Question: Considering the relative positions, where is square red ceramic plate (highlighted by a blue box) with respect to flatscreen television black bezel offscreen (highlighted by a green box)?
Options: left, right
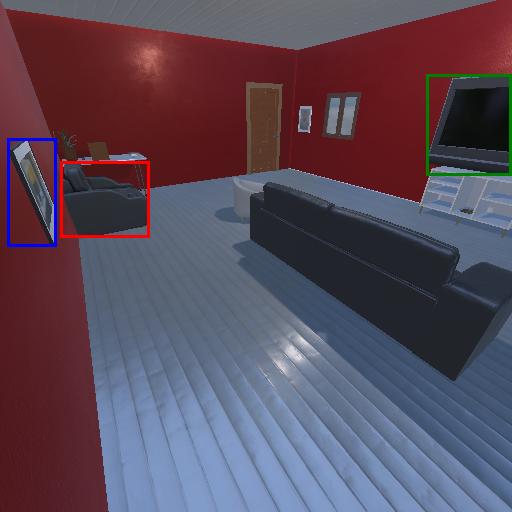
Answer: left